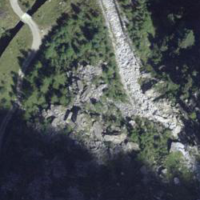
EUNIS habitat code: 23
Species observed at this site:
Melanargia galathea